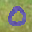
Label: 0